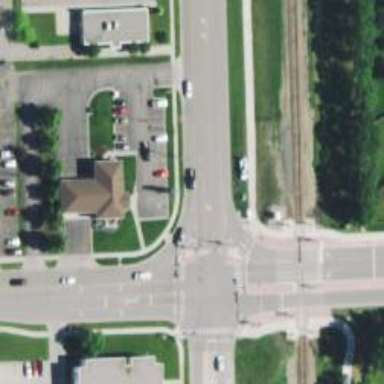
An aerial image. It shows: Marked crossing on asphalt cycleway.